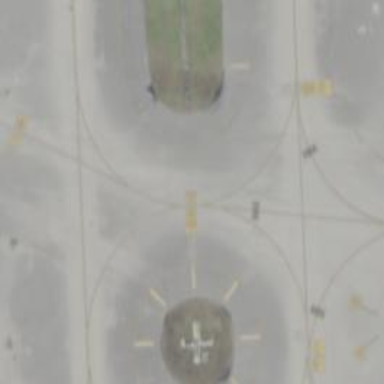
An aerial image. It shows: Image of taxiway at airport.